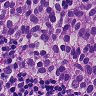
Metastatic tissue present: yes